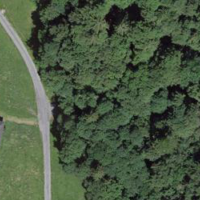
EUNIS habitat code: 41
Species observed at this site:
Cardamine heptaphylla